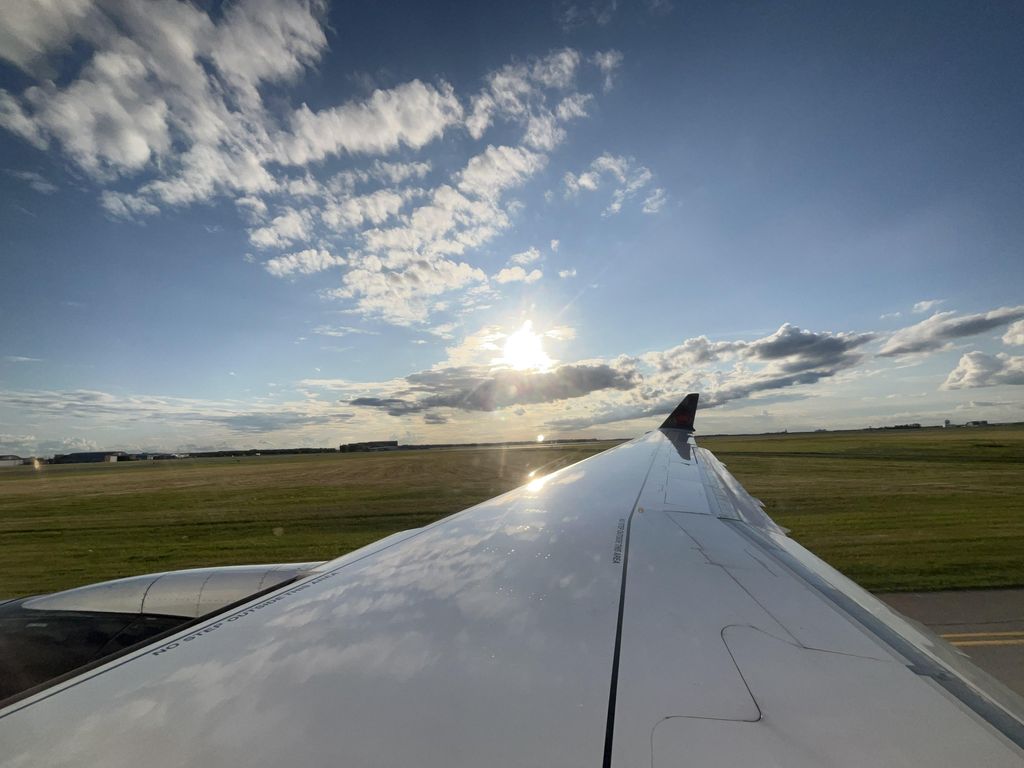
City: winnipeg